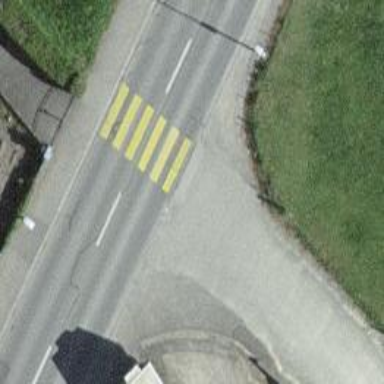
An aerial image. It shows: Uncontrolled crossing on the road.